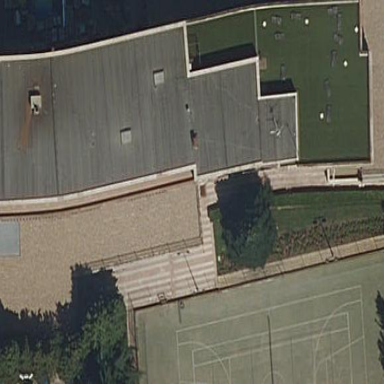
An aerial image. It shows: Dormitory building.